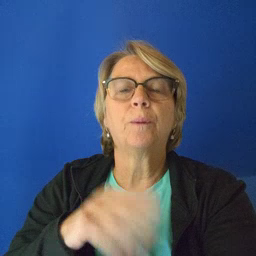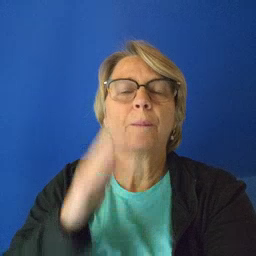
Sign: ear